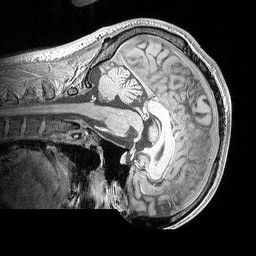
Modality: MP2RAGE
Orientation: sagittal
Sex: male
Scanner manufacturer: siemens
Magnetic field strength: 3 T
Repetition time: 5 s
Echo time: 0.00292 s